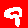
Digit: 9